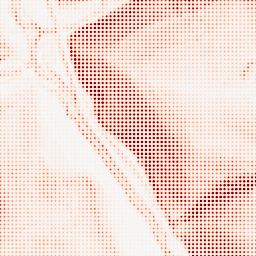
Category: morphological
Decomposition family: morphological_gradient
Decomposition parameters: size: 5
shape: square
Upsampling method: sinc_hamming
Upsampling parameters: scale: 8
kernel_size: 4
Upsampling scale: 8